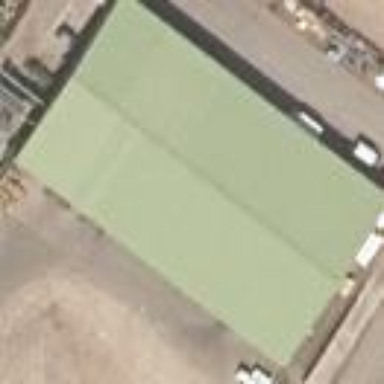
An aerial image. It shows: Industrial building with gabled roof.